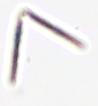
Label: Thalassionema